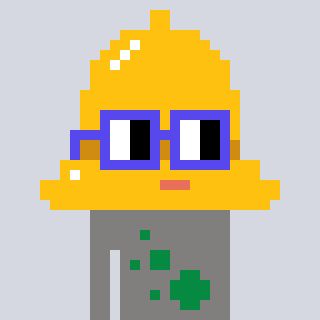
a pixel art character with square blue glasses, a bell-shaped head and a bluegrey-colored body on a cool background